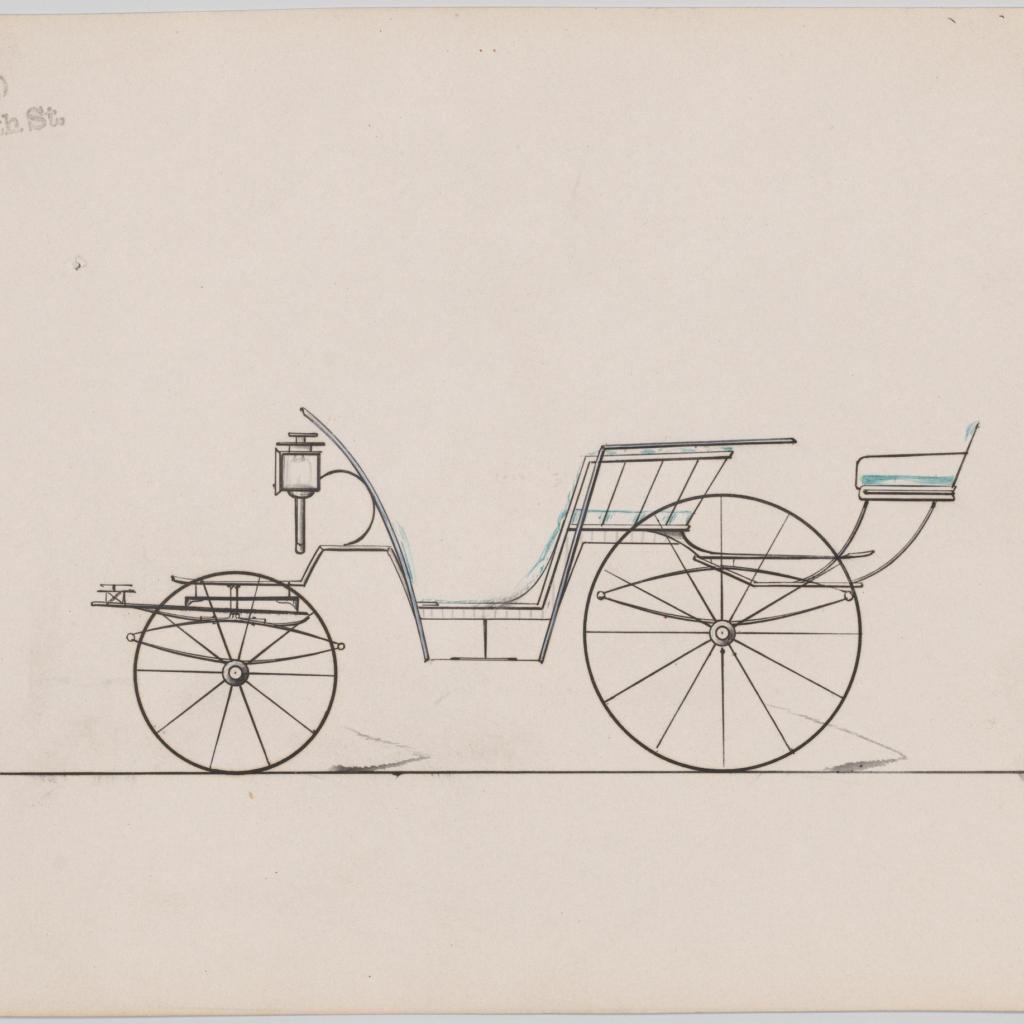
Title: Design for Pony Phaeton, no. 3270
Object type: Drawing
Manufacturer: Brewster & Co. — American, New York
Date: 1876
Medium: Pen and black ink, watercolor and gouache
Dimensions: Sheet: 6 x 9 1/16 in. (15.2 x 23 cm)
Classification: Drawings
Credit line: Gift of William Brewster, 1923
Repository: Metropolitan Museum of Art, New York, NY